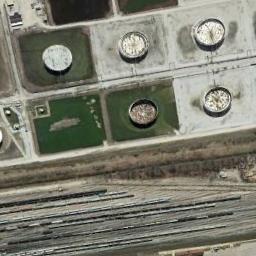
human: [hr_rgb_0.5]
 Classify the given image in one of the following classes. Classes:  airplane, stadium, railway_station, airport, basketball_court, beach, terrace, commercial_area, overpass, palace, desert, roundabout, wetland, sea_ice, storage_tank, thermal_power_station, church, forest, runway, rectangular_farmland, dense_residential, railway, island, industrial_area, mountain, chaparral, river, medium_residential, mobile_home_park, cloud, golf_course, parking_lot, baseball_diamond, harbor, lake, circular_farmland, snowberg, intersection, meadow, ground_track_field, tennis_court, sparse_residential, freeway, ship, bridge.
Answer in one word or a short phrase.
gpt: storage_tank